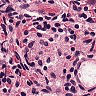
Metastatic tissue present: no